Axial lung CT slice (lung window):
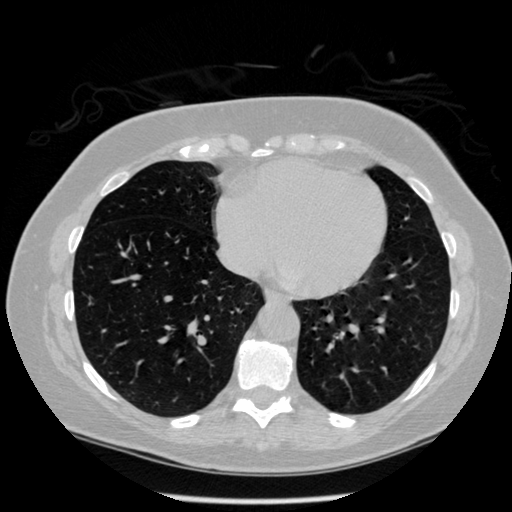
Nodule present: no